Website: home-depot
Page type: customer-info-address
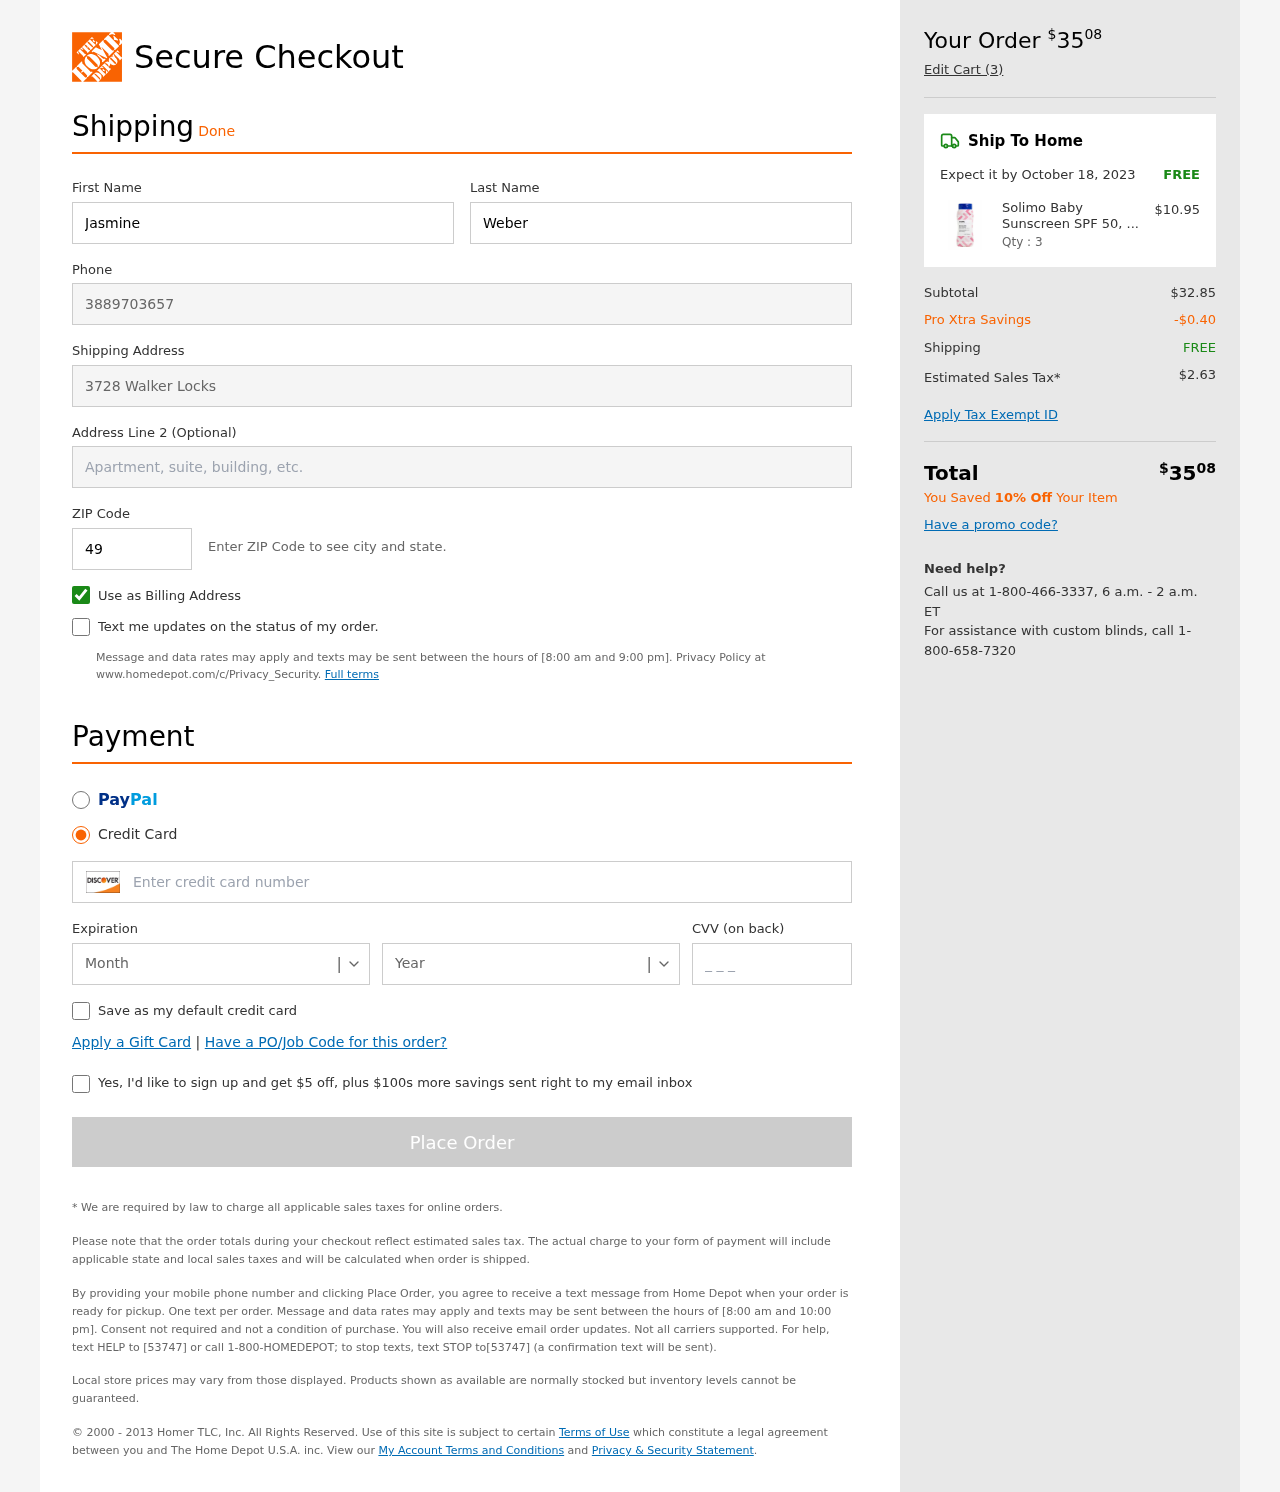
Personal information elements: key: PII_CARD_CVV
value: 697
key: PII_CARD_EXPIRY_MONTH
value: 02
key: PII_CARD_EXPIRY_YEAR
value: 30
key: PII_CARD_NUMBER
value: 6549 0234 9409 6271
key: PII_FIRSTNAME
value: Jasmine
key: PII_LASTNAME
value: Weber
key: PII_PHONE
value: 3889703657
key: PII_POSTCODE
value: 49762
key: PII_STREET
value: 3728 Walker Locks
Product elements: key: PRODUCT1_NAME
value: Solimo Baby Sunscreen SPF 50, 8 Fluid Ounce
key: PRODUCT1_PRICE
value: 10.95
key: PRODUCT1_QUANTITY
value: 3
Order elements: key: ORDER_TOTAL
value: $3508
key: ORDER_NUM_ITEMS
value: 3
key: ORDER_DELIVERY_DATE
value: October 18, 2023
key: ORDER_SHIPPING_COST
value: FREE
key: ORDER_SUBTOTAL
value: $32.85
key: ORDER_DISCOUNT
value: -$0.40
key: ORDER_SHIPPING_COST2
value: FREE
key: ORDER_TAX
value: $2.63
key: ORDER_TOTAL2
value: $3508
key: ORDER_SAVINGS_MESSAGE
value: You Saved 10% Off Your Item